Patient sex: M
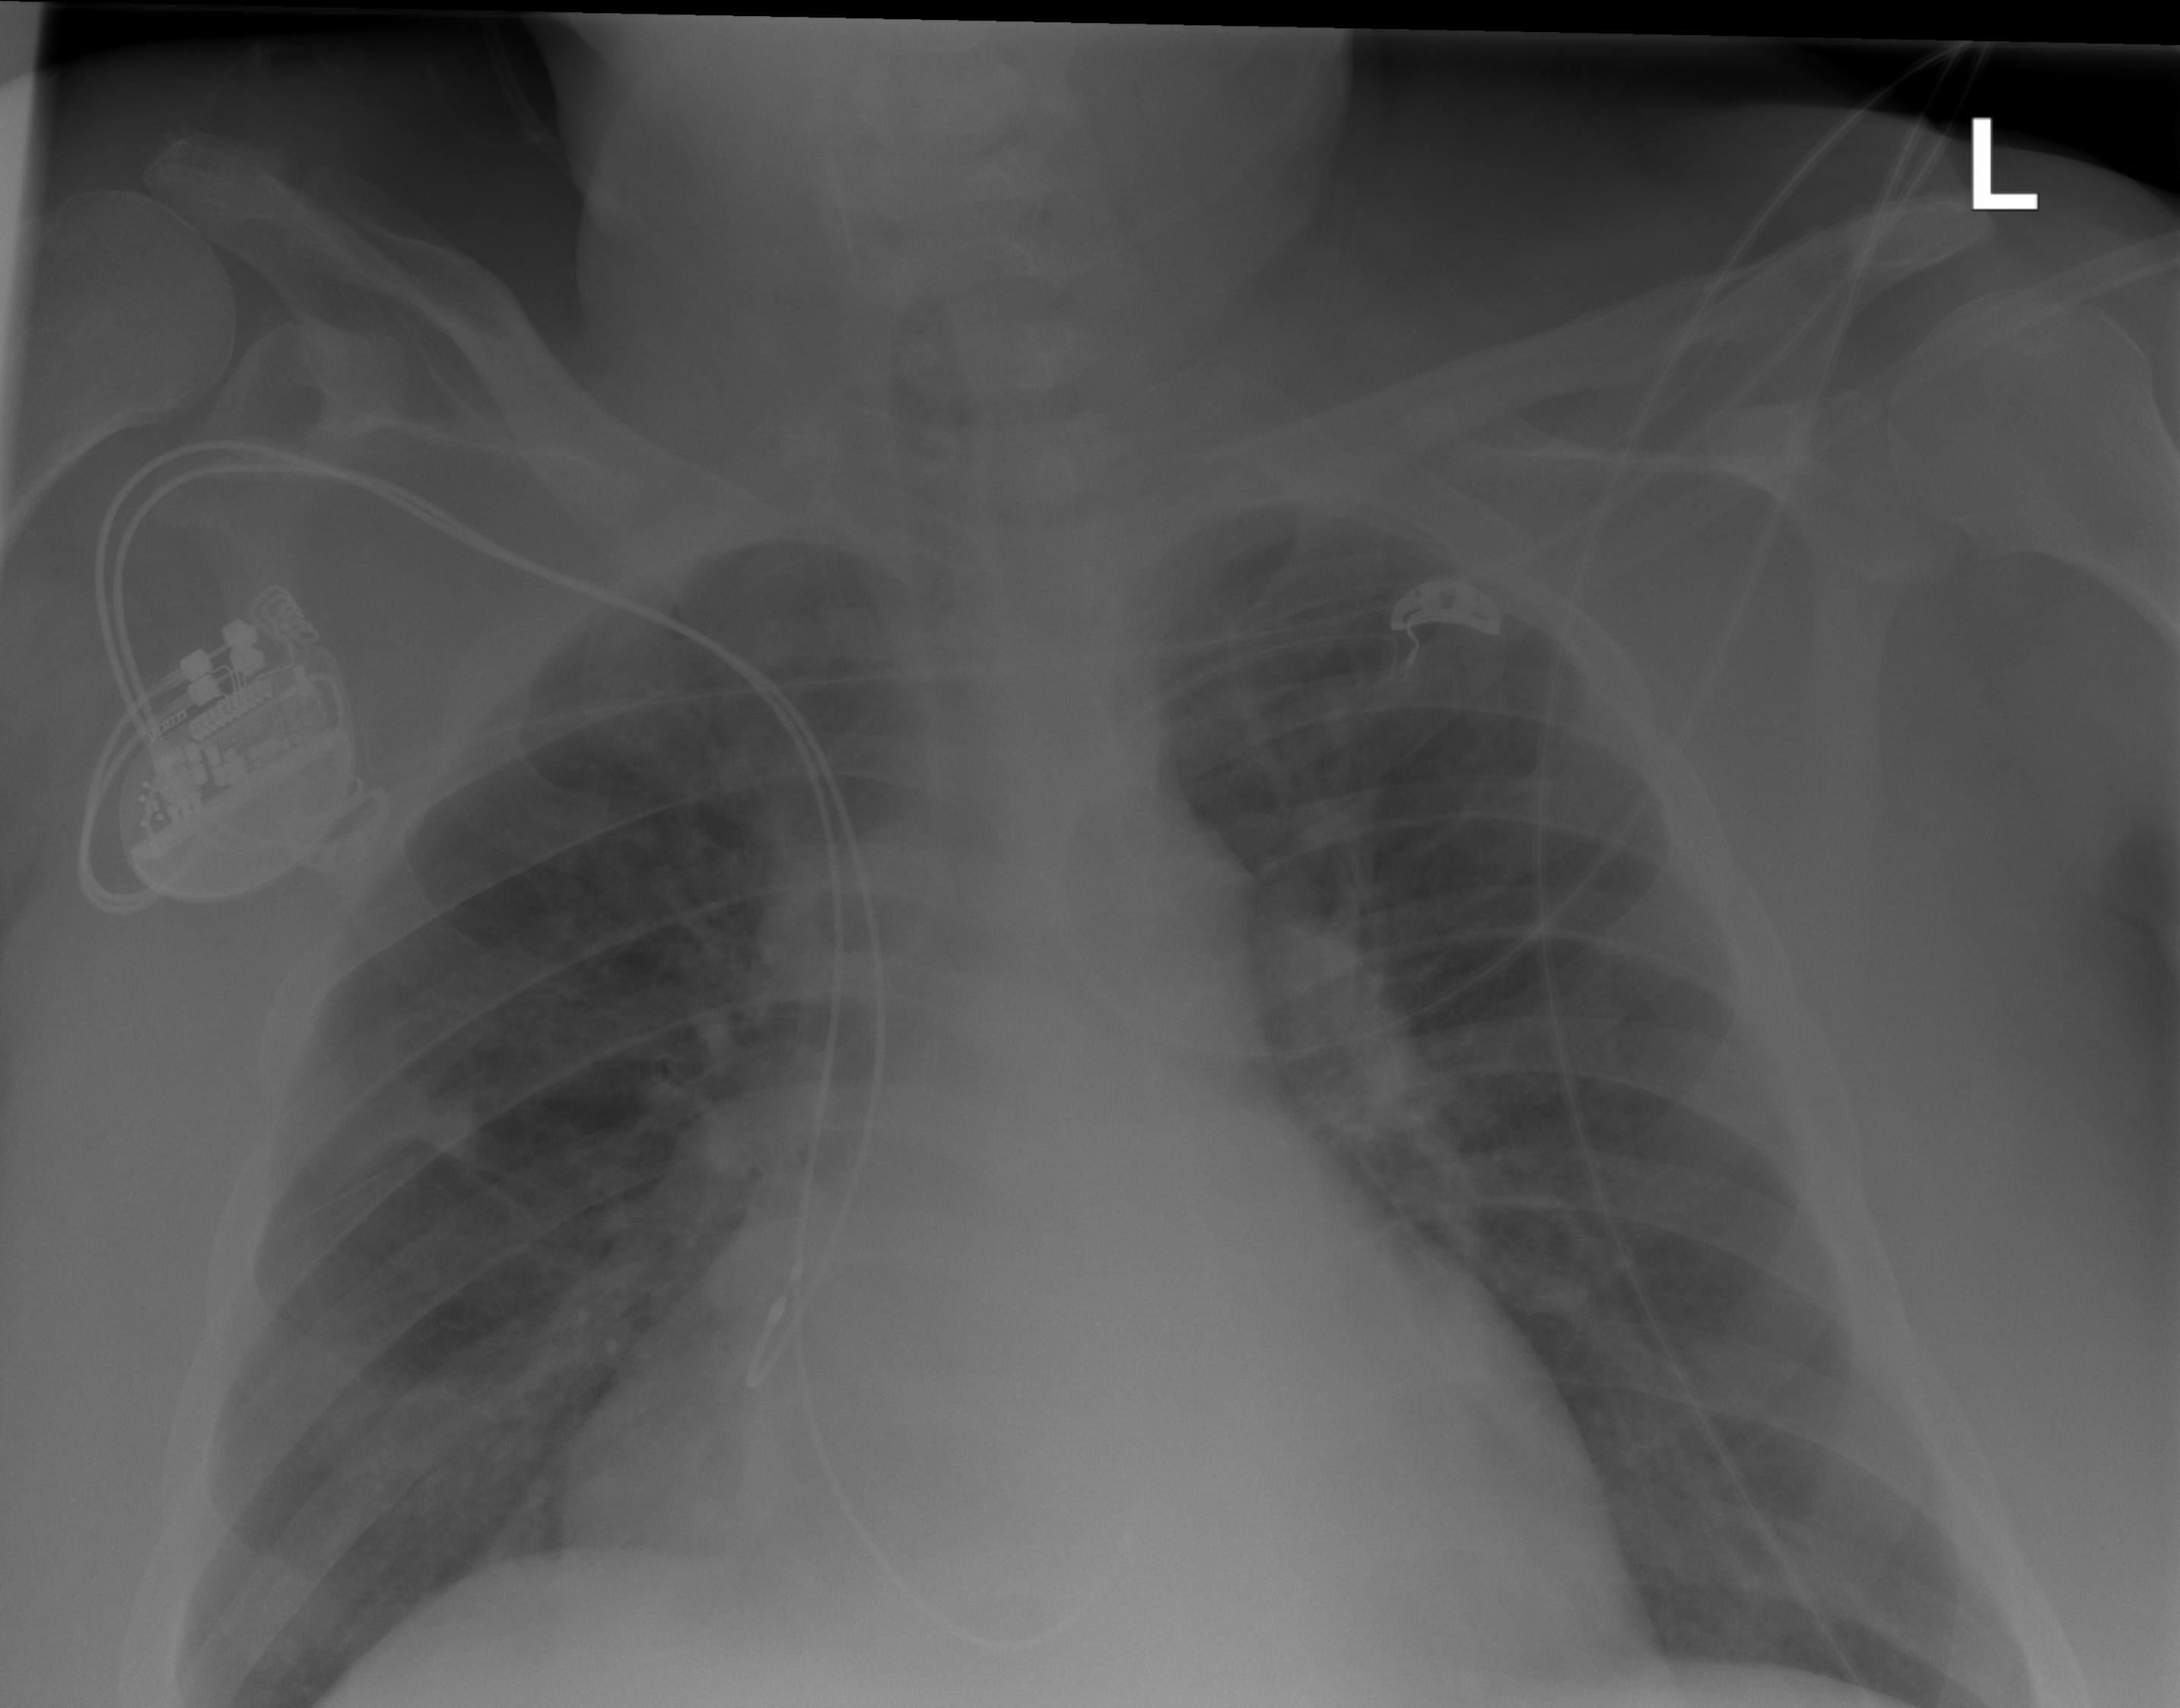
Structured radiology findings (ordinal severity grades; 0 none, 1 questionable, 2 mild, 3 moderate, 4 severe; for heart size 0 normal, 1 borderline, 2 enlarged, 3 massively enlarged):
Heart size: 2
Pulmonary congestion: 1
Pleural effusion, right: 0
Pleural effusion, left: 0
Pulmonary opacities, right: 0
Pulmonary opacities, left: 0
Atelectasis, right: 2
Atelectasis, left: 0